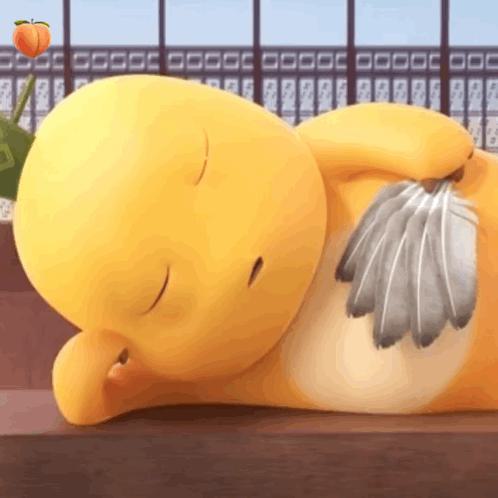
Label: nailong